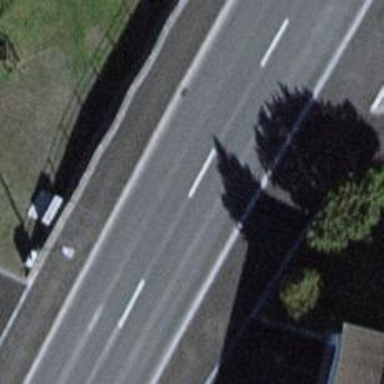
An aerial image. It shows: Secondary road with asphalt surface.